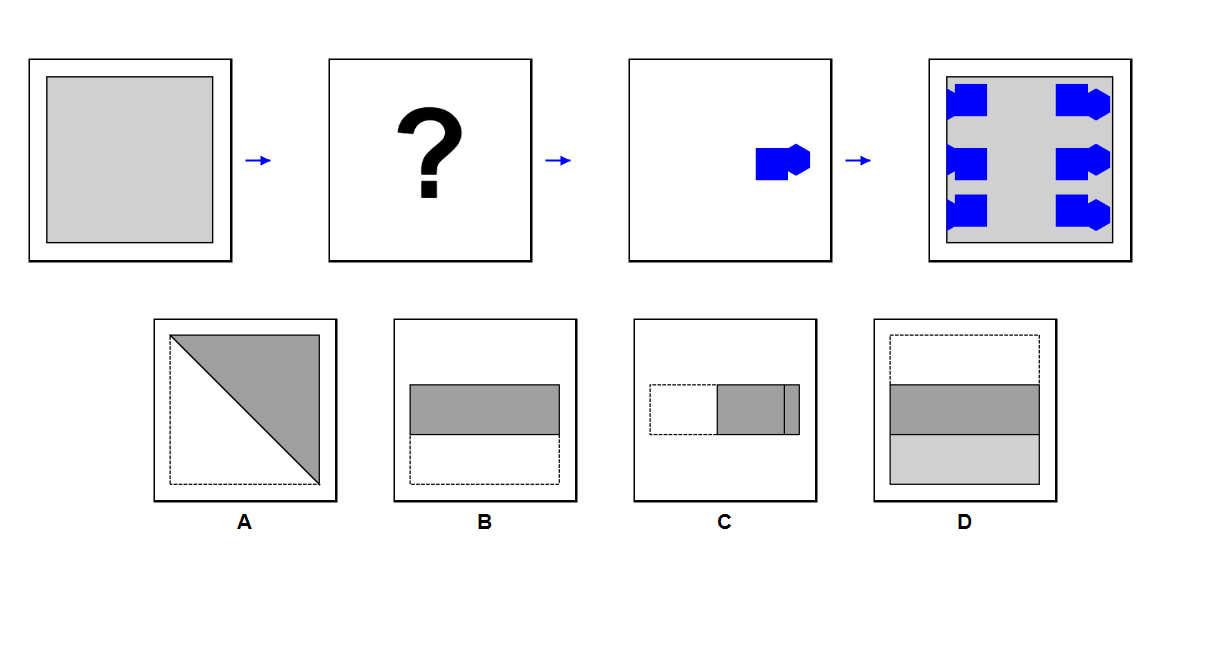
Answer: A